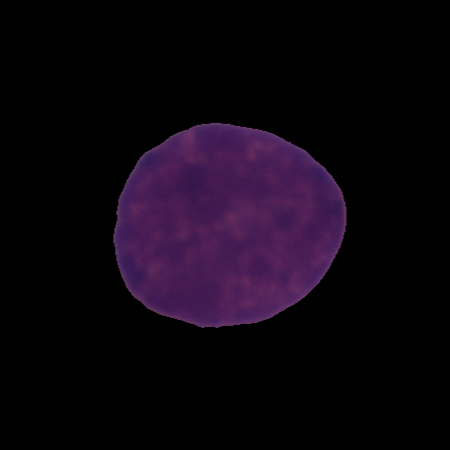
Label: cancer